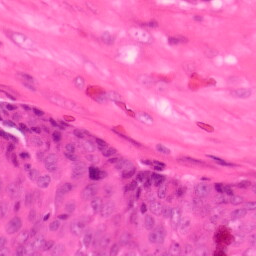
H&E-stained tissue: Colon